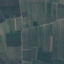
Label: PermanentCrop